Fundus camera: zeiss
Shooting center: midpoint
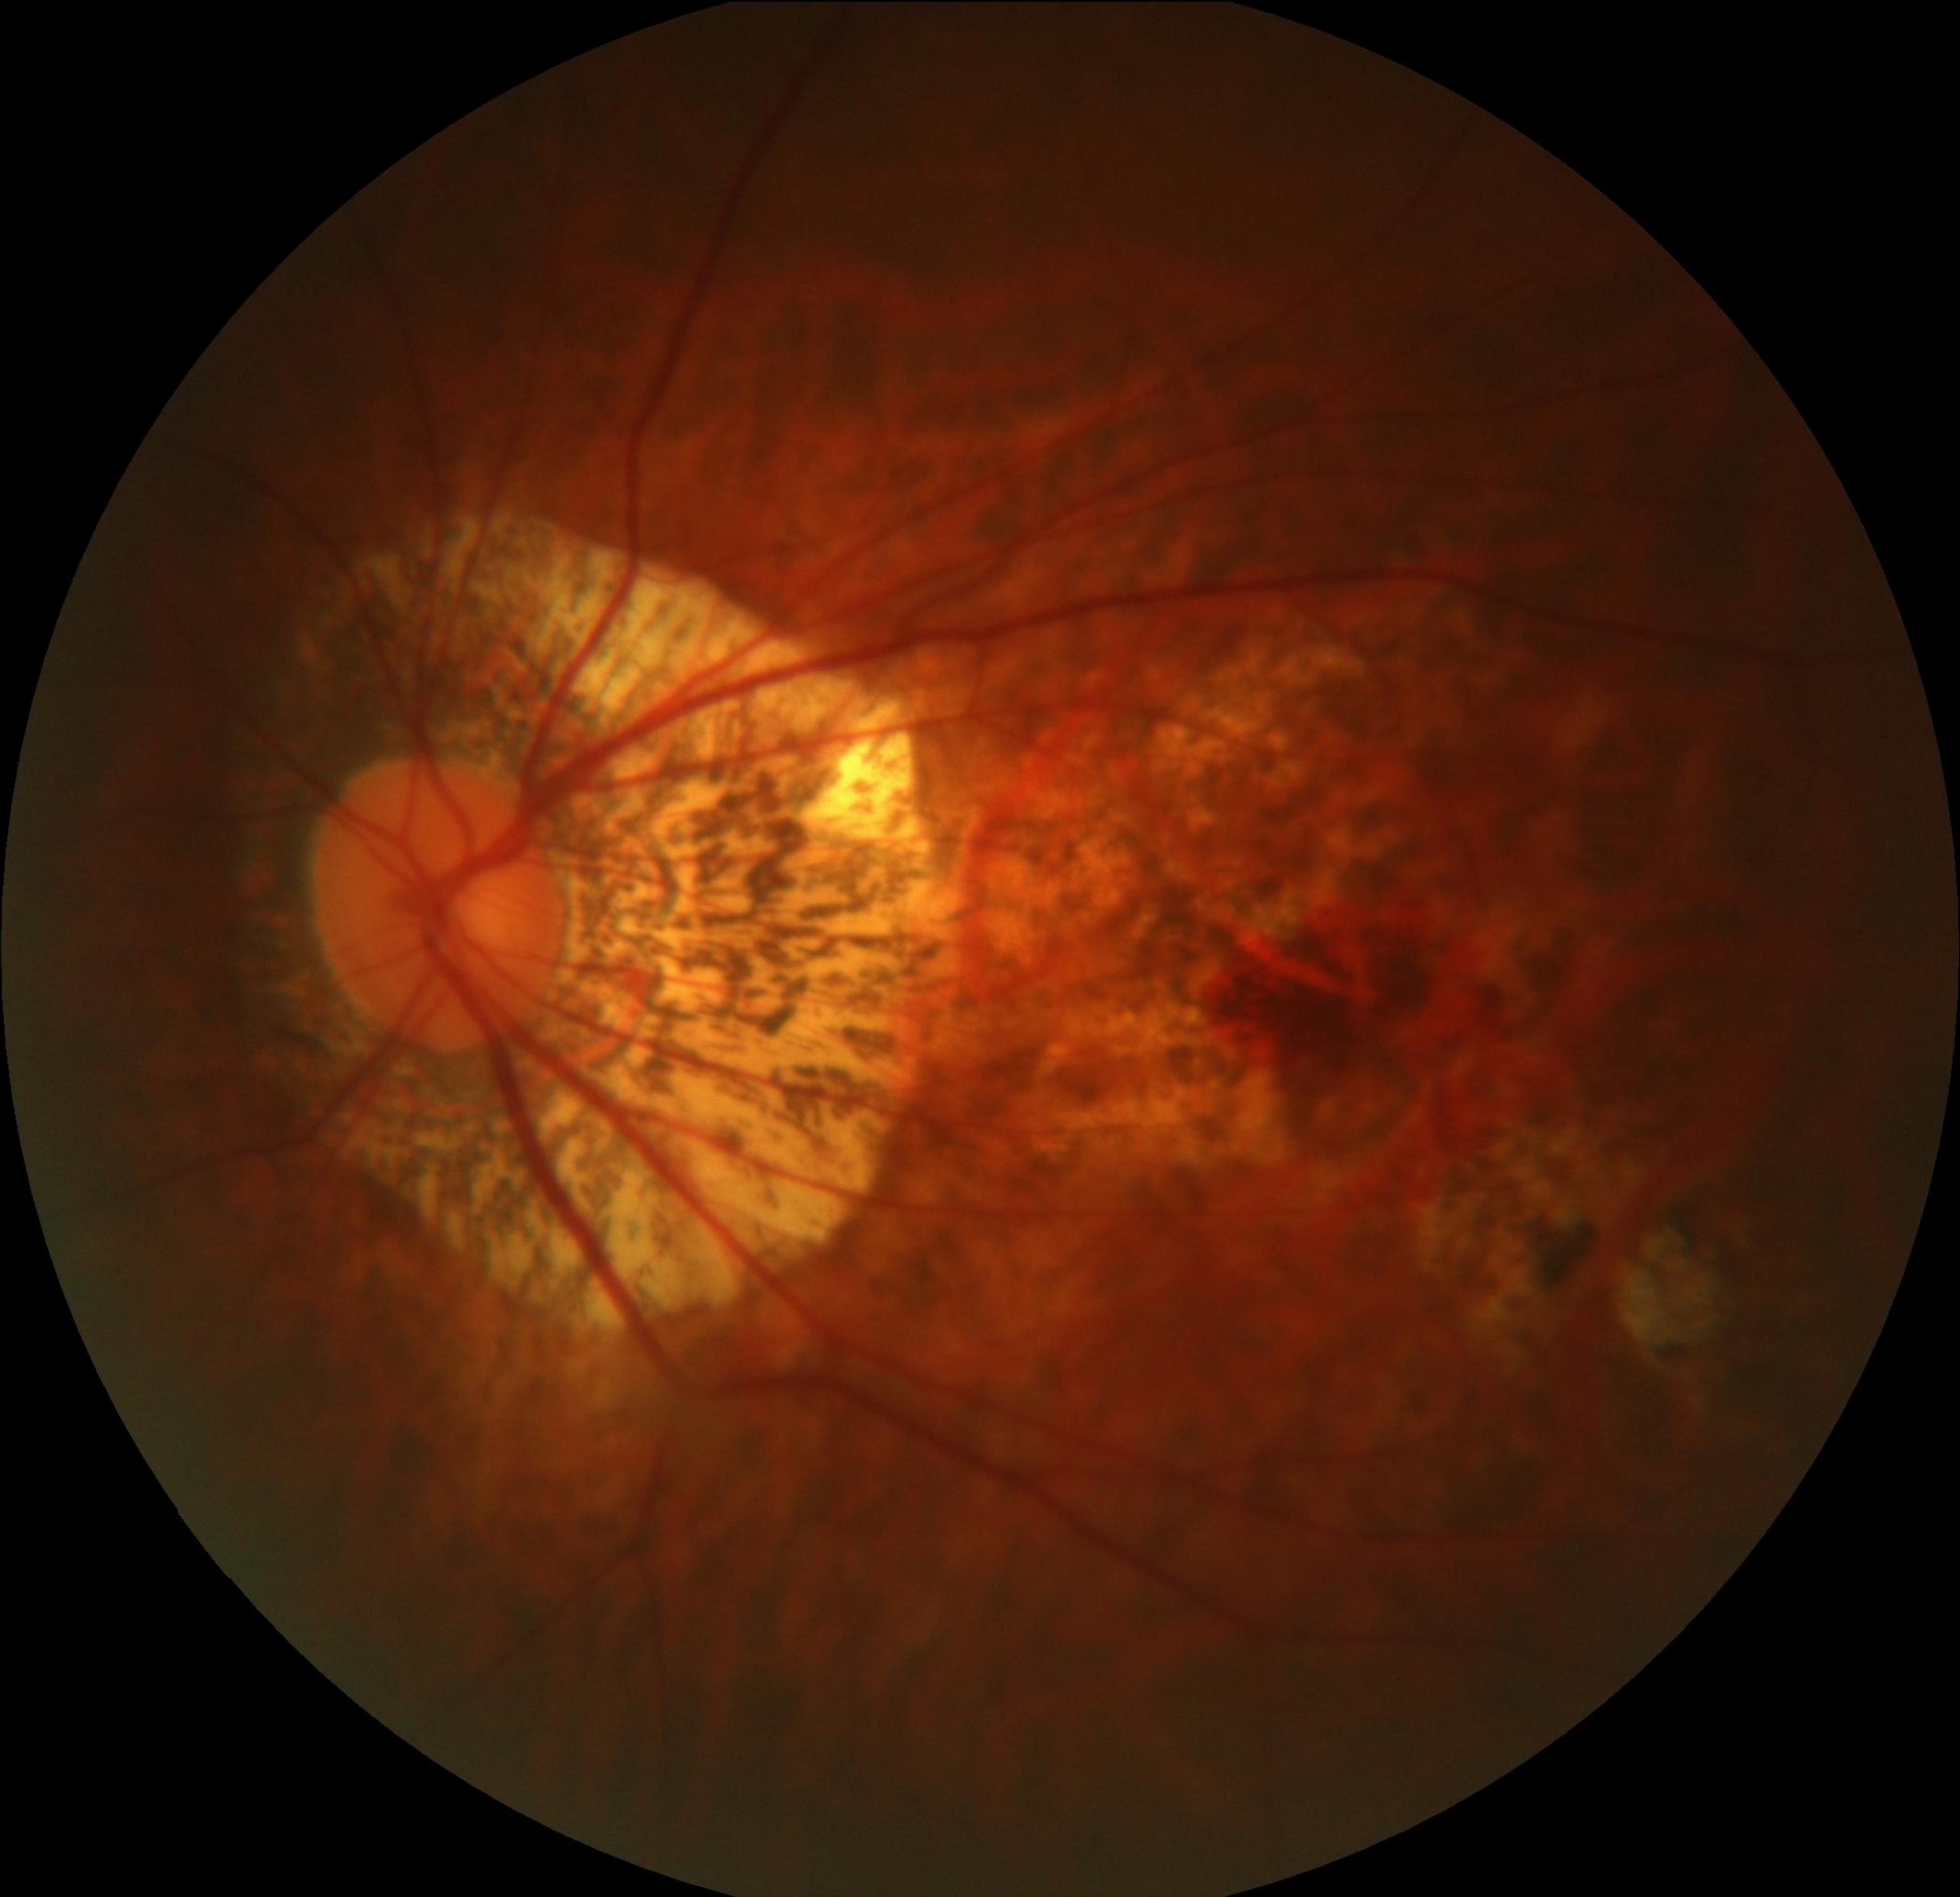
Pathologic myopia: yes
Patchy retinal atrophy: present
Retinal detachment: absent